Question: What is the reading of the measurement in the image?
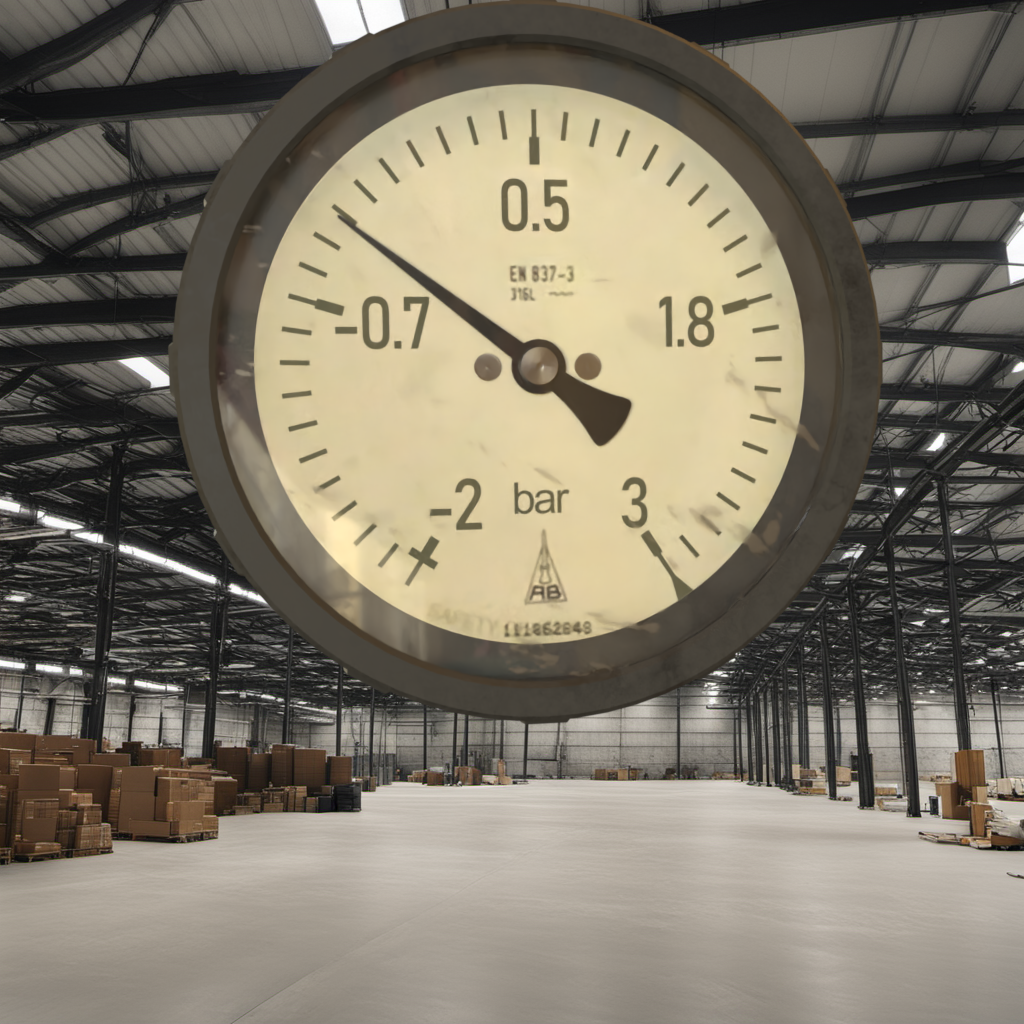
Answer: The result is -0.42
Question: What is the reading range of this measurement?
Answer: The range is from -2 to 3
Question: What is the minimum and maximum reading range of the measurement in the image?
Answer: The minimum value is -2 and the maximum value is 3